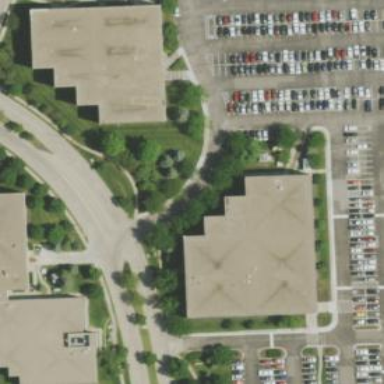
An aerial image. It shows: Office building.